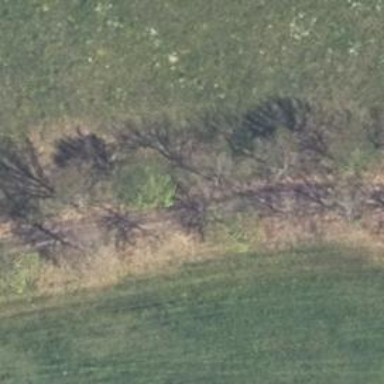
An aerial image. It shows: Row of deciduous broadleaved trees.